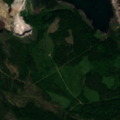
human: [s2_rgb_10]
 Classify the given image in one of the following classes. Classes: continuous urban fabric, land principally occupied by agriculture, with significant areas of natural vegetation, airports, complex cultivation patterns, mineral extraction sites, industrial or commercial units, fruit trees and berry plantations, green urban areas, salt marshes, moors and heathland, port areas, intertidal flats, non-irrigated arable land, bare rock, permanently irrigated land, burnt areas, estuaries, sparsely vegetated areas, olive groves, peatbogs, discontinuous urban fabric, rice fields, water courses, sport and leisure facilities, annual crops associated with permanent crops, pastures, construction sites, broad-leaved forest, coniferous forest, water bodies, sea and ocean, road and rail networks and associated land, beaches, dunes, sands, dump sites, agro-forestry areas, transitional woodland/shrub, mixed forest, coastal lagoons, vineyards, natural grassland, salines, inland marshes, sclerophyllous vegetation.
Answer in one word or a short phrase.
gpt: mineral extraction sites, coniferous forest, mixed forest